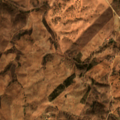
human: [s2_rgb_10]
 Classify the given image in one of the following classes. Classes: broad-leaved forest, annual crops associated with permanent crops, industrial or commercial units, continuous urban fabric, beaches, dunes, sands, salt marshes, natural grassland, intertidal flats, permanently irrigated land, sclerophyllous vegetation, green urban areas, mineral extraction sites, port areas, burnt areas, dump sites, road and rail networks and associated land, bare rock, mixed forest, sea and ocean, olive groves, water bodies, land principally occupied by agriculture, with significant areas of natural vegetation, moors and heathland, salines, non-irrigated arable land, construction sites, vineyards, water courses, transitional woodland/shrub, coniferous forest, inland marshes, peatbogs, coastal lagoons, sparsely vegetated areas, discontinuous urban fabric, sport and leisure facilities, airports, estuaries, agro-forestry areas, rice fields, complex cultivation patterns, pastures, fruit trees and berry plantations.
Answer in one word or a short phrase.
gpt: pastures, agro-forestry areas, transitional woodland/shrub